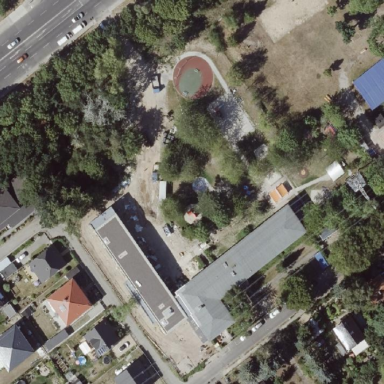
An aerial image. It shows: Kindergarten.